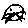
Label: cat